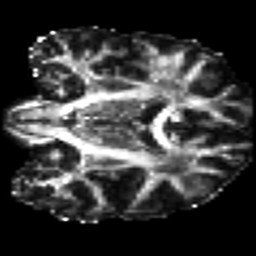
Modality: FA
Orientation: coronal
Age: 23
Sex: male
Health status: ill
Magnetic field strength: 3 T
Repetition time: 9 s
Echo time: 0.093 s